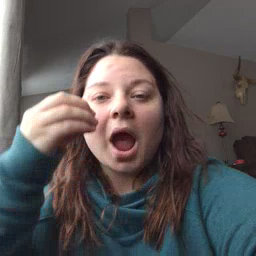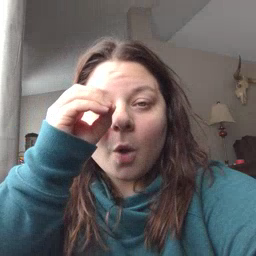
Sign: owl